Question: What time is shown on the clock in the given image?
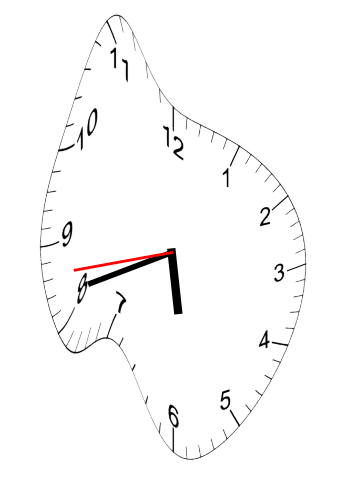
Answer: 05:41:43